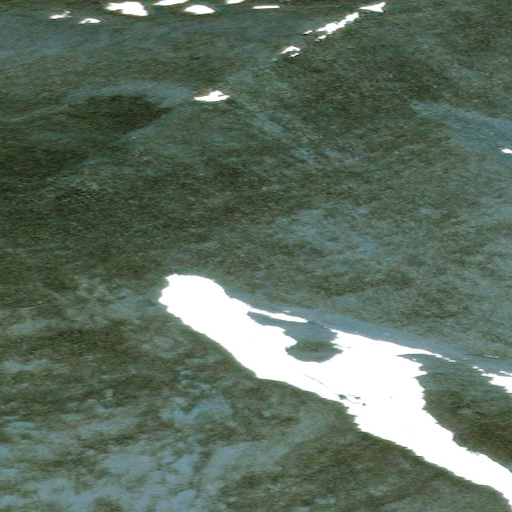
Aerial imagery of mountain in Alaska named Kavaksurak Mountain containing only unknown